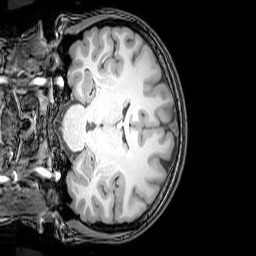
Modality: T1w
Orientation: coronal
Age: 21
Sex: female
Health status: healthy
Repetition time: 0.081 s
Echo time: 0.037 s